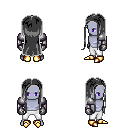
a pixel art fantasy rpg character, male body template, dark elf, purple skin, steel arm armor, white pants, gray extra-long hairstyle, metal gloves, gold boots, four views (front, back, left, right), 2x2 character sprite sheet, small pixel art, hard edges, no anti-aliasing